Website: walmart
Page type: order-returns
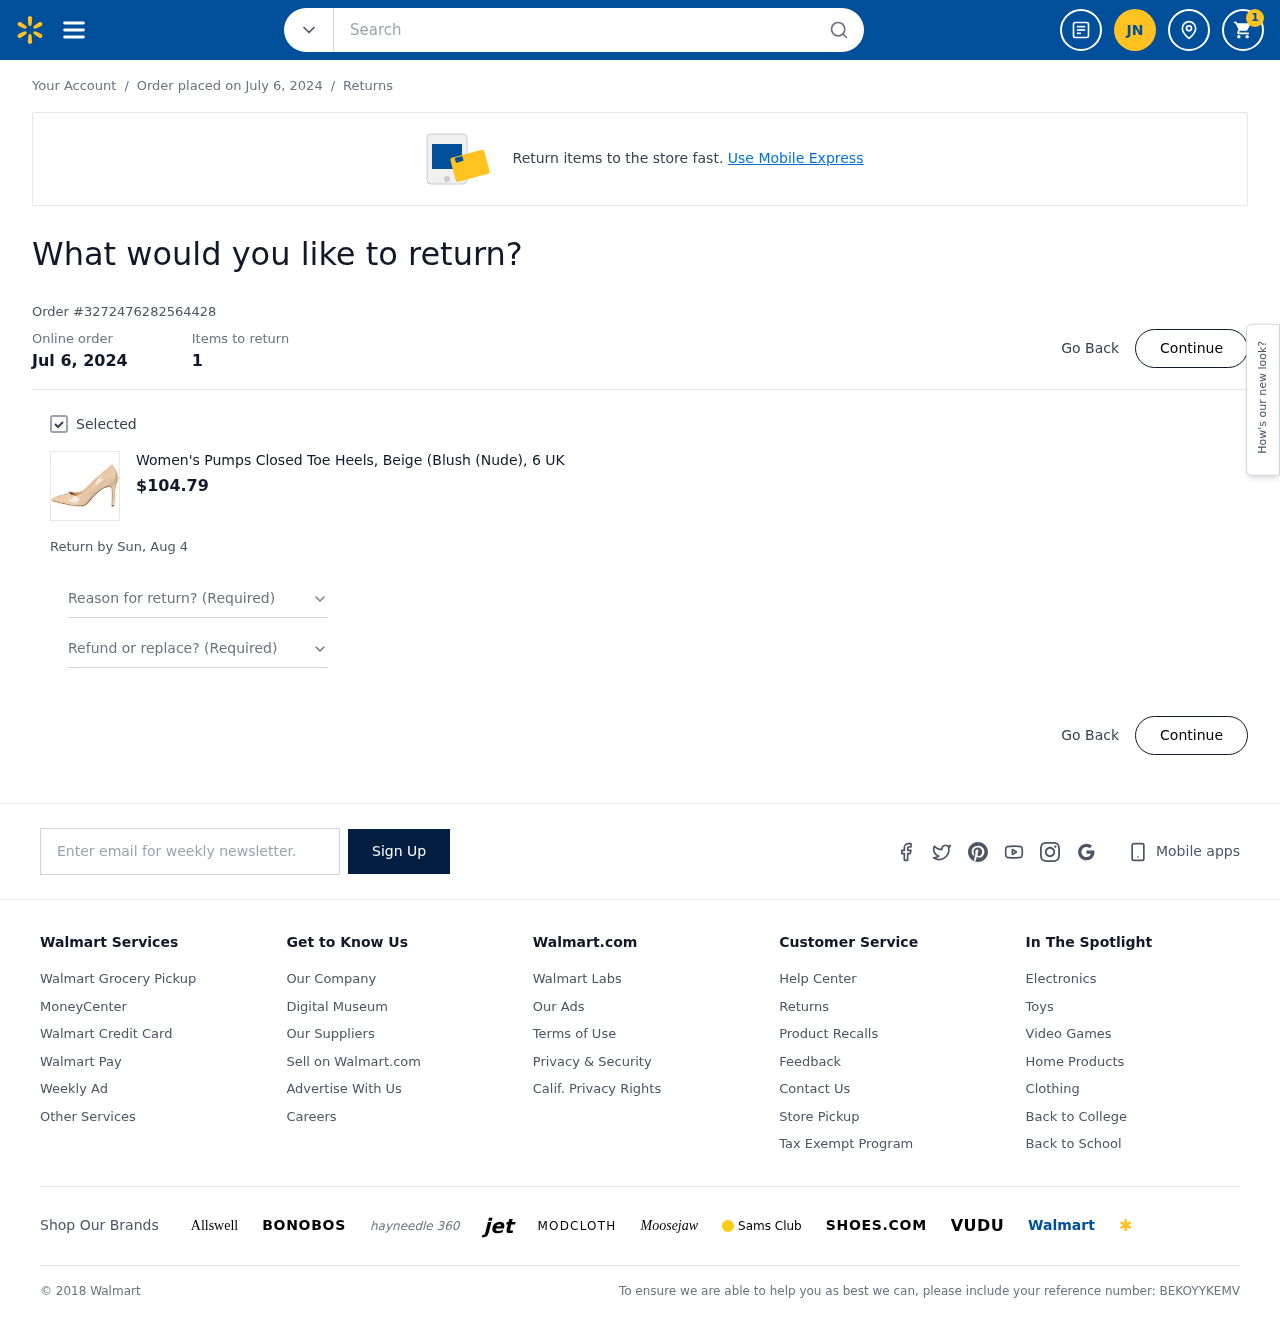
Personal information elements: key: PII_EMAIL
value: jnelson@hotmail.com
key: PII_INITIALS
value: JN
Product elements: key: PRODUCT1_NAME
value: Women's Pumps Closed Toe Heels, Beige (Blush (Nude), 6 UK
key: PRODUCT1_PRICE
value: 104.79
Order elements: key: ORDER_NUM_ITEMS
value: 1
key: ORDER_DATE
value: Jul 6, 2024
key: ORDER_DATE
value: Order placed on July 6, 2024
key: ORDER_ID
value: Order #3272476282564428
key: ORDER_RETURN_BY_DATE
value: Return by Sun, Aug 4
Search elements: key: HEADER_SEARCH
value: Search